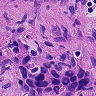
Metastatic tissue present: yes